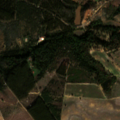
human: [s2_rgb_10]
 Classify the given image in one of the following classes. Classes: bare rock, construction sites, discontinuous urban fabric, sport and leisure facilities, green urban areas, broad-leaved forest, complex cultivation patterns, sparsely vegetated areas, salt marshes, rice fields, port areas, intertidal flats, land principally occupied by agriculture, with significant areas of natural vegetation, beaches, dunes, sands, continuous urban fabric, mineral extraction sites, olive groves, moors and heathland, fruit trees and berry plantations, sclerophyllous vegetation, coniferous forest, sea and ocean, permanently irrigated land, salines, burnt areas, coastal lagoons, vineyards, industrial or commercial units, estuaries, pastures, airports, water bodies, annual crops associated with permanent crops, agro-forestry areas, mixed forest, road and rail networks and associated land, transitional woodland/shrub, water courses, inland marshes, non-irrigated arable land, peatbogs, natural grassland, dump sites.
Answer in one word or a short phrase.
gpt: non-irrigated arable land, broad-leaved forest, mixed forest, transitional woodland/shrub